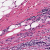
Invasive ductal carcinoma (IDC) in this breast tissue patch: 1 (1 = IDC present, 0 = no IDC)